Field crop: maize
Growth stage: 2
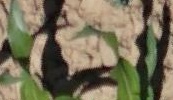
Species: maize